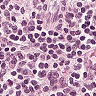
Metastatic tissue present: no